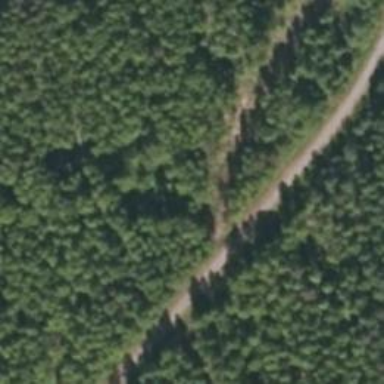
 designed for Nordic skiing. The track is groomed for classic and skating styles."